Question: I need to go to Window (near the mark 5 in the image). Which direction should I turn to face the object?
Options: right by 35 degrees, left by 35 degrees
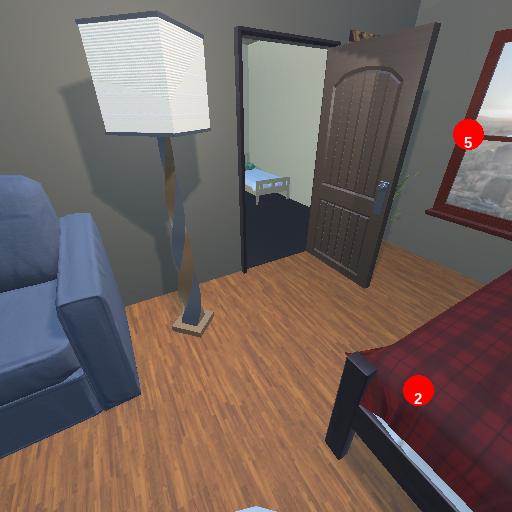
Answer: right by 35 degrees